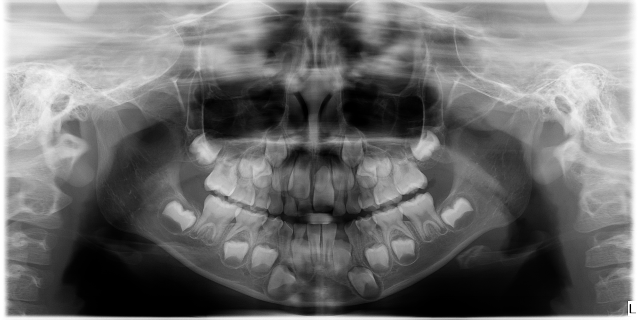
child